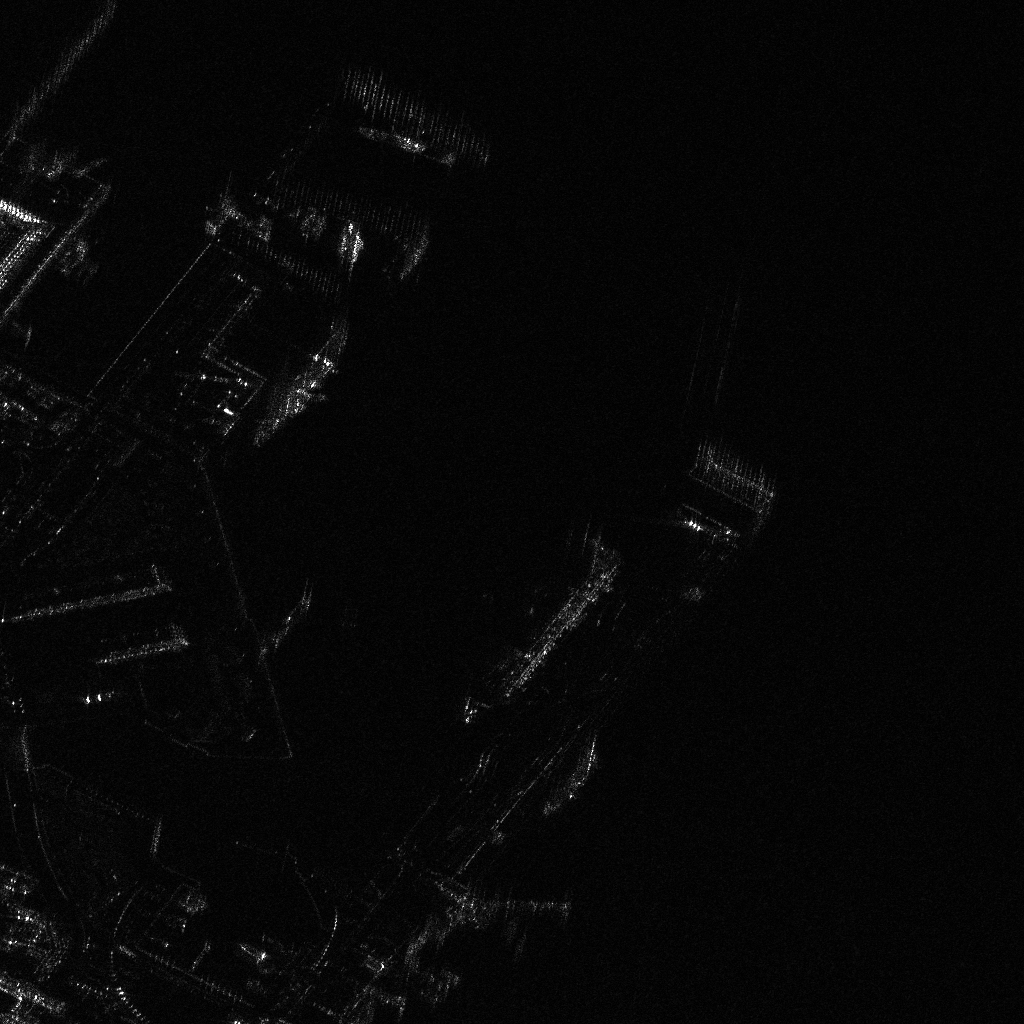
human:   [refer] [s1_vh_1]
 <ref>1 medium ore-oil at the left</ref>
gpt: <box>[[27, 30, 30, 45, 40]]</box>

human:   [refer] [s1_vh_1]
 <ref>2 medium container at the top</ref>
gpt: <box>[[34, 21, 35, 25, 9], [34, 12, 43, 14, 21]]</box>